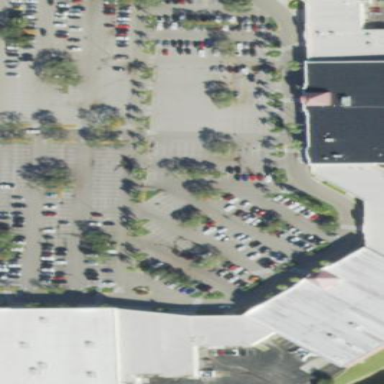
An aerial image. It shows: Commercial building.